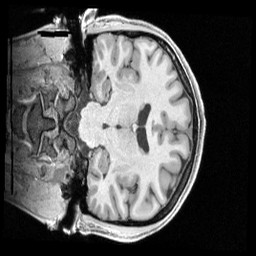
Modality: T1w
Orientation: coronal
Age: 22
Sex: female
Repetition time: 2.4 s
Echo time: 0.00222 s